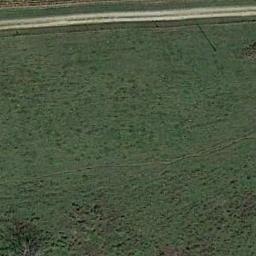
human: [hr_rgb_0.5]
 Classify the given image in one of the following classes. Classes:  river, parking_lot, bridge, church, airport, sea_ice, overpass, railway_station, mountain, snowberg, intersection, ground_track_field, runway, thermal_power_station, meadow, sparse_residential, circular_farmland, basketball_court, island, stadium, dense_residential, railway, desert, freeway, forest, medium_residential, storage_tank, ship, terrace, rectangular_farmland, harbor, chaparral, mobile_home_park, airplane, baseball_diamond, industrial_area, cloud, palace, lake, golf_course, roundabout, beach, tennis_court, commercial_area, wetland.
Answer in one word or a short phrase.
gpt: meadow